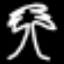
Label: palm tree